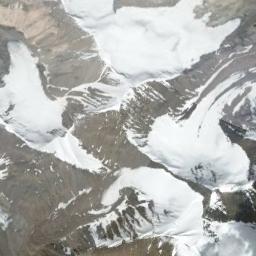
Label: snowberg